Interaction volume radius: 5 \u00c5
Interaction volume height: 10 \u00c5
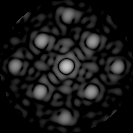
Disorder parameter: 0.1352